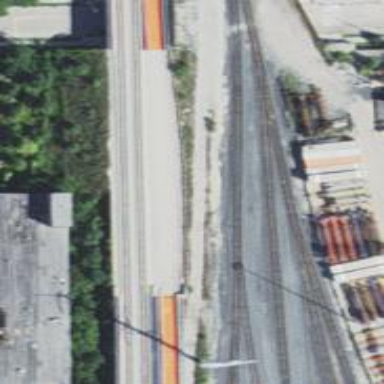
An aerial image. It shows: Abandoned railway.